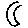
Label: moon